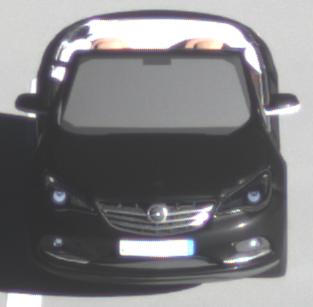
Make: Opel
Model: Cascada 1.4 Turbo
Detailed model: Cascada
Model produced from: 2013/03
Model produced until: 2015/01
Doors: 2
Color: black
Road condition: dry road
Daytime: sunrise or sunset
Contrast: high contrast